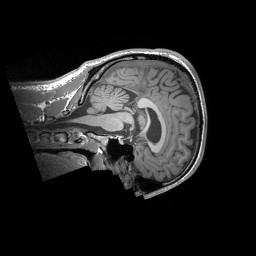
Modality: T1w
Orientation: sagittal
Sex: male
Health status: ill
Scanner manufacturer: siemens
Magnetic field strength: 3 T
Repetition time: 1.66 s
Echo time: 0.00254 s